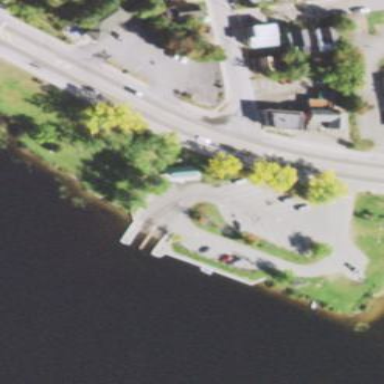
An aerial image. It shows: Lake Flower Boat Launch at the marina.